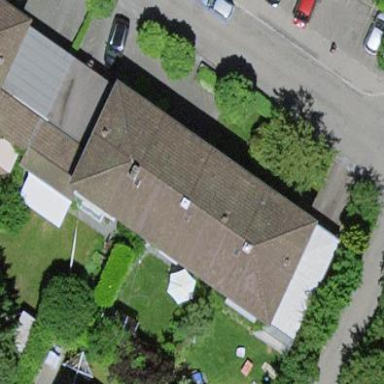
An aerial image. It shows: Residential building with hipped roof.